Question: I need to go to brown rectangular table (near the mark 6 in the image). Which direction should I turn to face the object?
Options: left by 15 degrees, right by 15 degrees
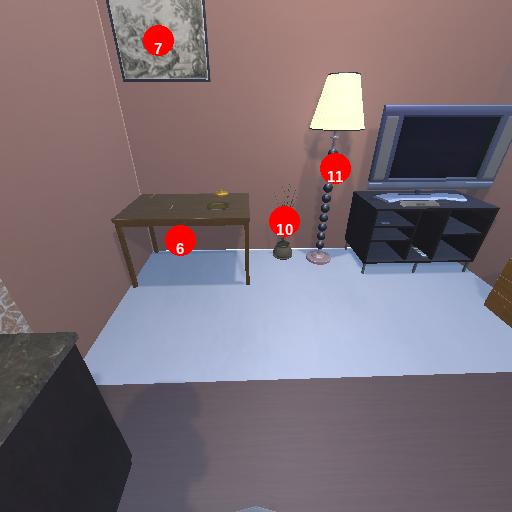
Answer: left by 15 degrees